Question: I have a stored procedure, which when I execute it, I got this result:

I want to get a specific columns using another stored procedure.
How can I do that?
Creating a new temporary table and fill the two columns in it. But the stored procedure returns more than 3 billion rows. So, it is not a good performance to create a temporary table for them.
I can't change the stored procedure because I only have permission to execute it not to modify it. So, the solution has to be in the stored procedure that I will write not in the stored procedure that I execute and that I can't modify.
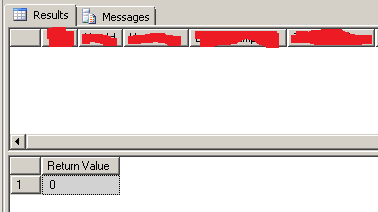
Answer: I guess you could use the OPENROWSET to execute and get only the required Column.
'''
SELECT ColumnName --<-- The columns required.
FROM
OPENROWSET('SQLNCLI'
,'Server=ServerName\InstanceName;Trusted_Connection=yes;database=DatabaseName'
,'EXECUTE dbo.Proc_Name')
'''
As it says in the error message this feature is turned off by default in sql server. you need to allow by executing the following system stored procedures..
'''
EXECUTE sp_configure 'Show Advanced Options', 1
GO
RECONFIGURE
GO
EXECUTE sp_configure 'Ad Hoc Distributed Queries', 1
GO
RECONFIGURE
GO
'''